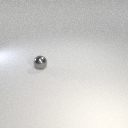
small gray metal sphere